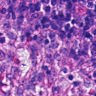
Metastatic tissue present: no